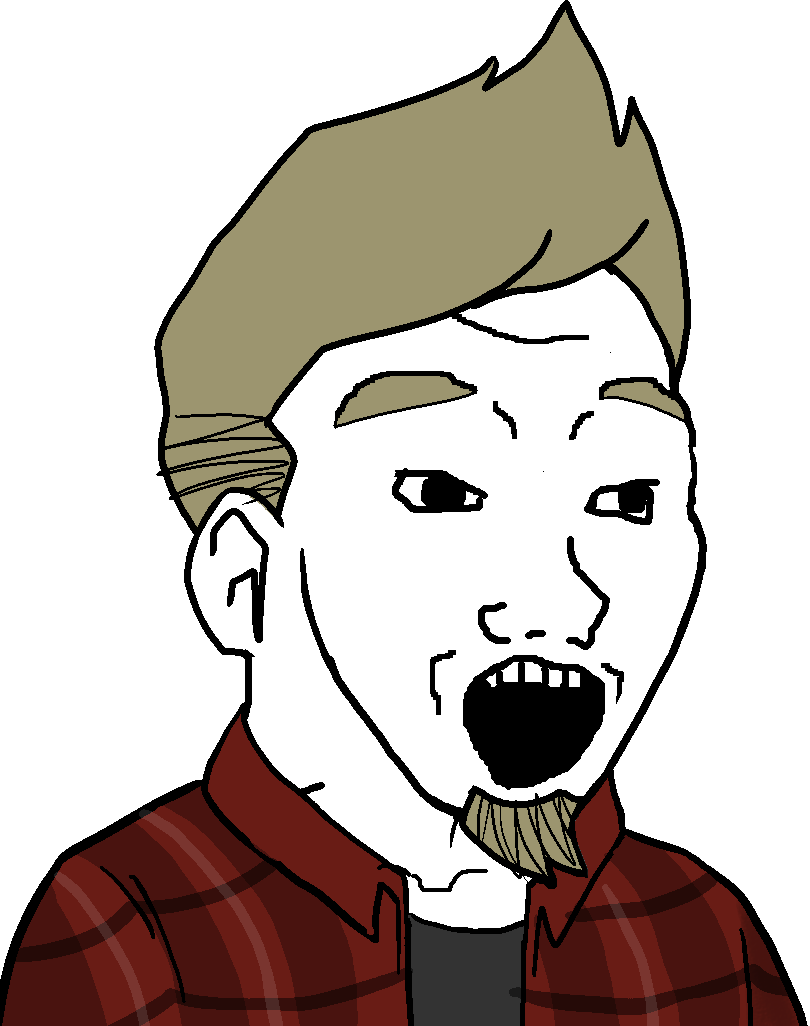
Label: 5_Soyjak